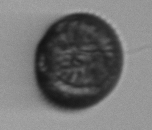
Label: Margalefidinium